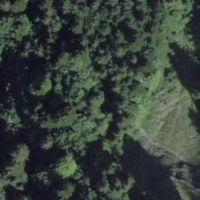
EUNIS habitat code: 43
Species observed at this site:
Pinguicula alpina